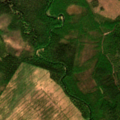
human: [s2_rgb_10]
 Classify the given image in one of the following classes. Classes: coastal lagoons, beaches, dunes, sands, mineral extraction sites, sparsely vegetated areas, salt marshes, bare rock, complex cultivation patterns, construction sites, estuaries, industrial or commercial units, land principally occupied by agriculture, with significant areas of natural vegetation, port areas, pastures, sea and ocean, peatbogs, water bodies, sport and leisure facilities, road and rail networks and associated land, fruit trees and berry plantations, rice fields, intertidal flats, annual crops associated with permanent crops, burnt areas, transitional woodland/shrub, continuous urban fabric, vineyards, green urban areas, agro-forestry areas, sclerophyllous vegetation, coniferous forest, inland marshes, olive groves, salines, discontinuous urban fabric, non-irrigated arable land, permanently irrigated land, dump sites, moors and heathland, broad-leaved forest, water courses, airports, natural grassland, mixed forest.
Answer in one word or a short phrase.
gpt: mixed forest, transitional woodland/shrub